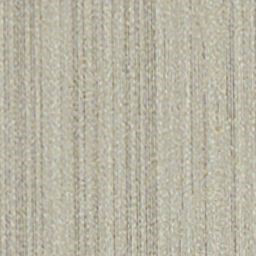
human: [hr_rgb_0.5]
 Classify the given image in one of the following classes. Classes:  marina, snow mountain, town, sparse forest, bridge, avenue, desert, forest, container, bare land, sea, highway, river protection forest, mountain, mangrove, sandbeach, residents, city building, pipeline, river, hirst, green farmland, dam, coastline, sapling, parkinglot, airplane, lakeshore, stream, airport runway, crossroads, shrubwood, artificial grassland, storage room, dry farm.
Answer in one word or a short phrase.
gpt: dry farm